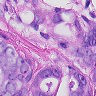
Metastatic tissue present: yes